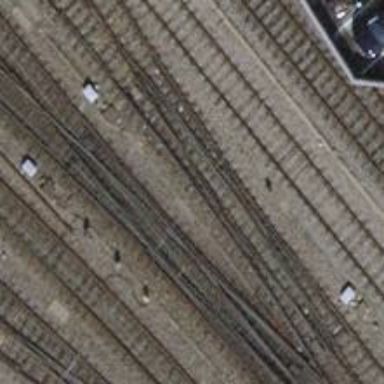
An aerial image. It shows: Railway switch.